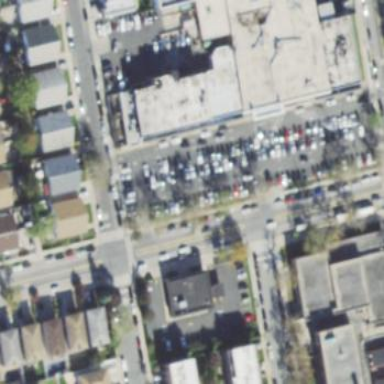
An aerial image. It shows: Retail building.